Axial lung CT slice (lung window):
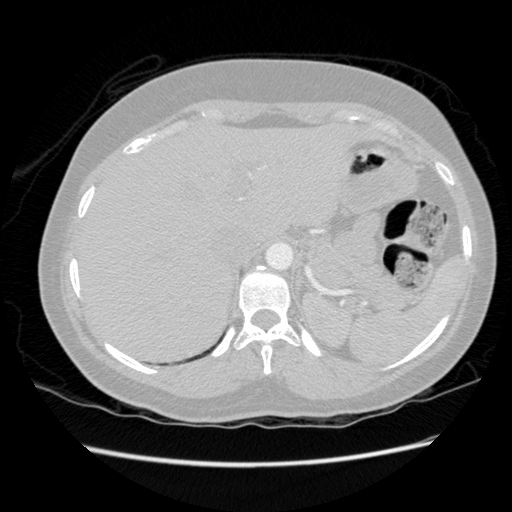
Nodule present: no